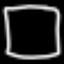
Label: square